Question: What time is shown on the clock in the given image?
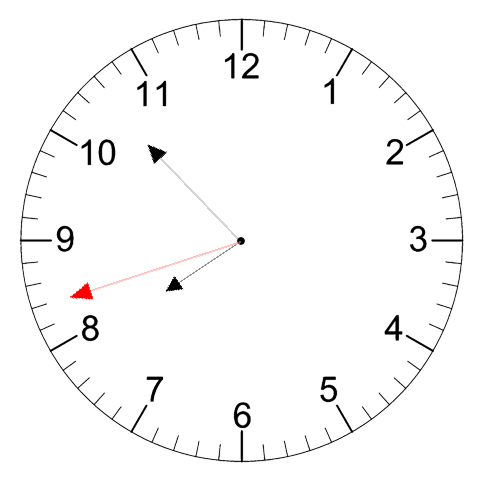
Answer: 07:52:42